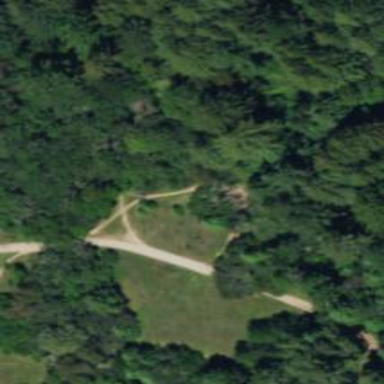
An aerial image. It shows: Path.